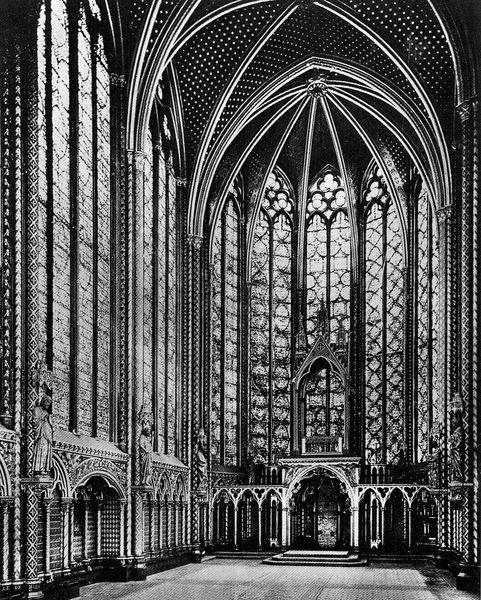
Titel: Saint-Chapelle, als königliche Hofkapelle erbaut
Künstler: Pierre de Montereau
Standort: Paris, Saint-Chapelle (EU - F)
Schlagwörter: weiß, fenster, grau, raum, schwarz, säule, säulen, innenraum, kirche, bogen, figuren, treppe, stufen, foto, fotografie, photographie, bögen, gewölbe, dom, schwarzweiß, altar, kathedrale, photo, streben, kirchenfenster